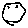
Label: smiley face